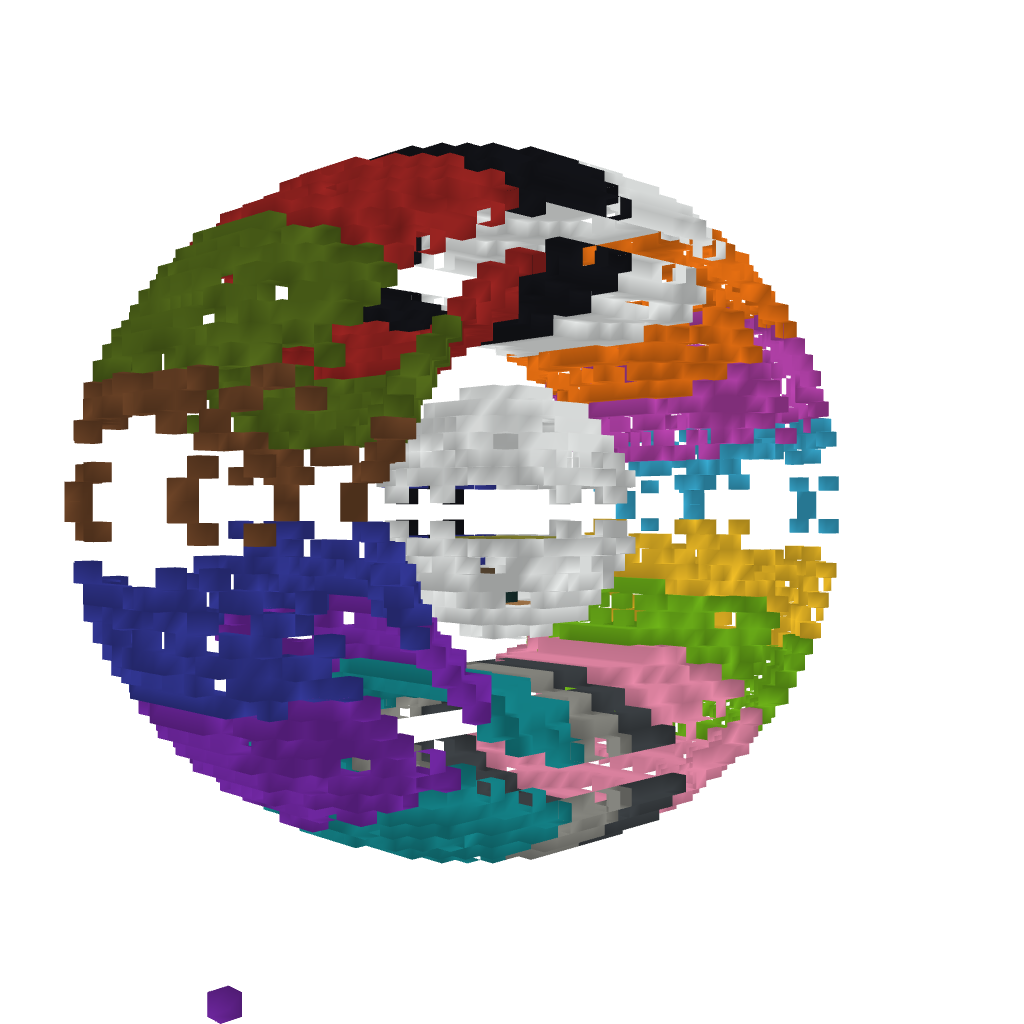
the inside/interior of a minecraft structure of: Colored Eye